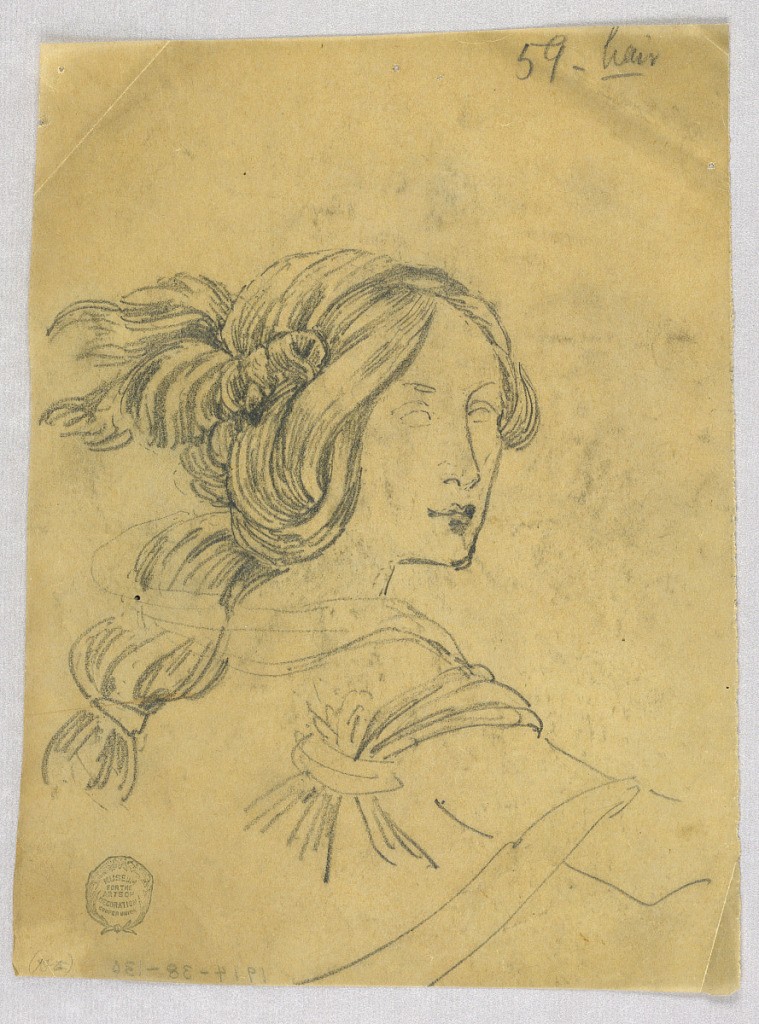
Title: Study of Woman's Head and Shoulders
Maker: Francis Augustus Lathrop, American, 1849–1909
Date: ca. 1895
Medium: Graphite on tracing paper
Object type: Drawing
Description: Study done for the hair, bound loosely. Back of her shoulders seen; the head turned over the shoulder to the right.